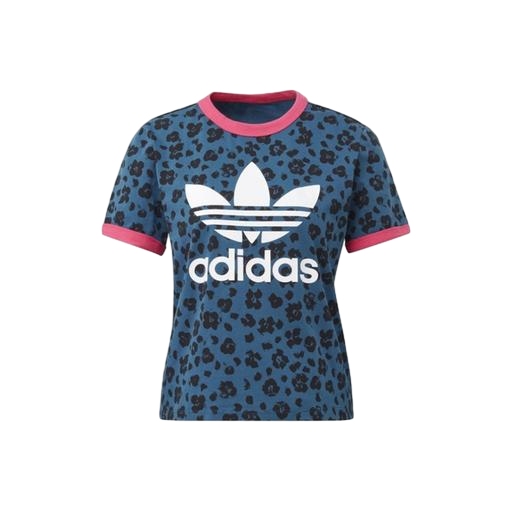
mid t-shirt, blue animal-print t-shirt only macy, blue cheetah-print shirt, white background